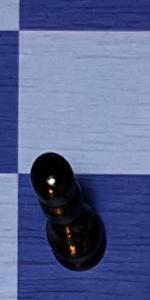
Label: Pawn_Black